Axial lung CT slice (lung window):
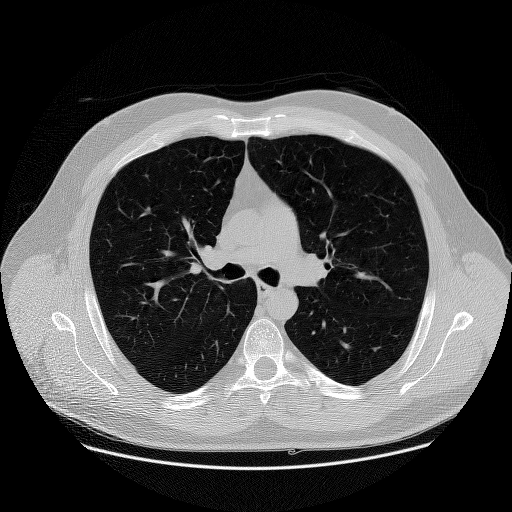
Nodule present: no